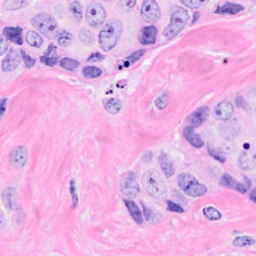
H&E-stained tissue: Breast